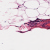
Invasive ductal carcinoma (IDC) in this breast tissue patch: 0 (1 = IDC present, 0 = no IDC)